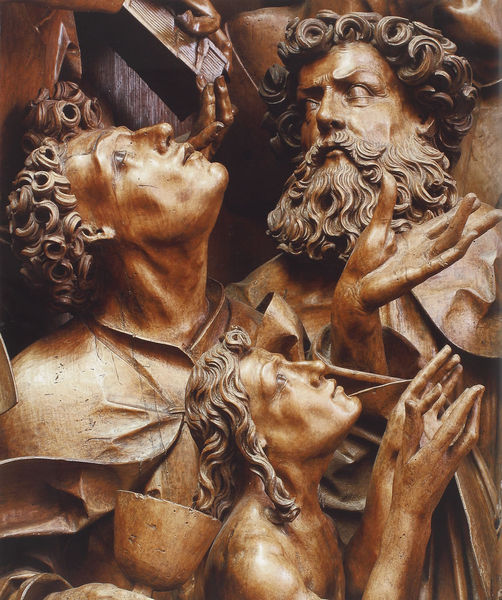
Titel: Marienaltar der Wallfahrts- und Pfarrkirche St. Maria am grünen Anger in Mauer bei Melk
Standort: Melk, Wallfahrts- und Pfarrkirche St. Maria am grünen Anger (EU - AUT)
Schlagwörter: gott, hand, mann, umhang, frauen, finger, holz, köpfe, mund, männer, nase, blick, bart, augen, bärtig, gesicht, hals, hände, gewand, haare, kelch, mantel, kind, locken, skulptur, statue, relief, bildhauerei, oben, mäntel, beten, altar, schnitzerei, jesus, umhänge, personengruppe, anbetung, schnitzen, bitten, noah, bartlos, haarlocken, lcoken, ersuchen, riemenschneider, welliger bart, bößer blick